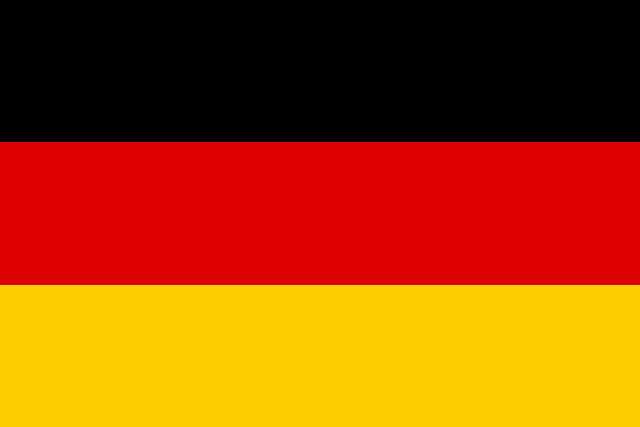
Country: Germany
Country code: de